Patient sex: M
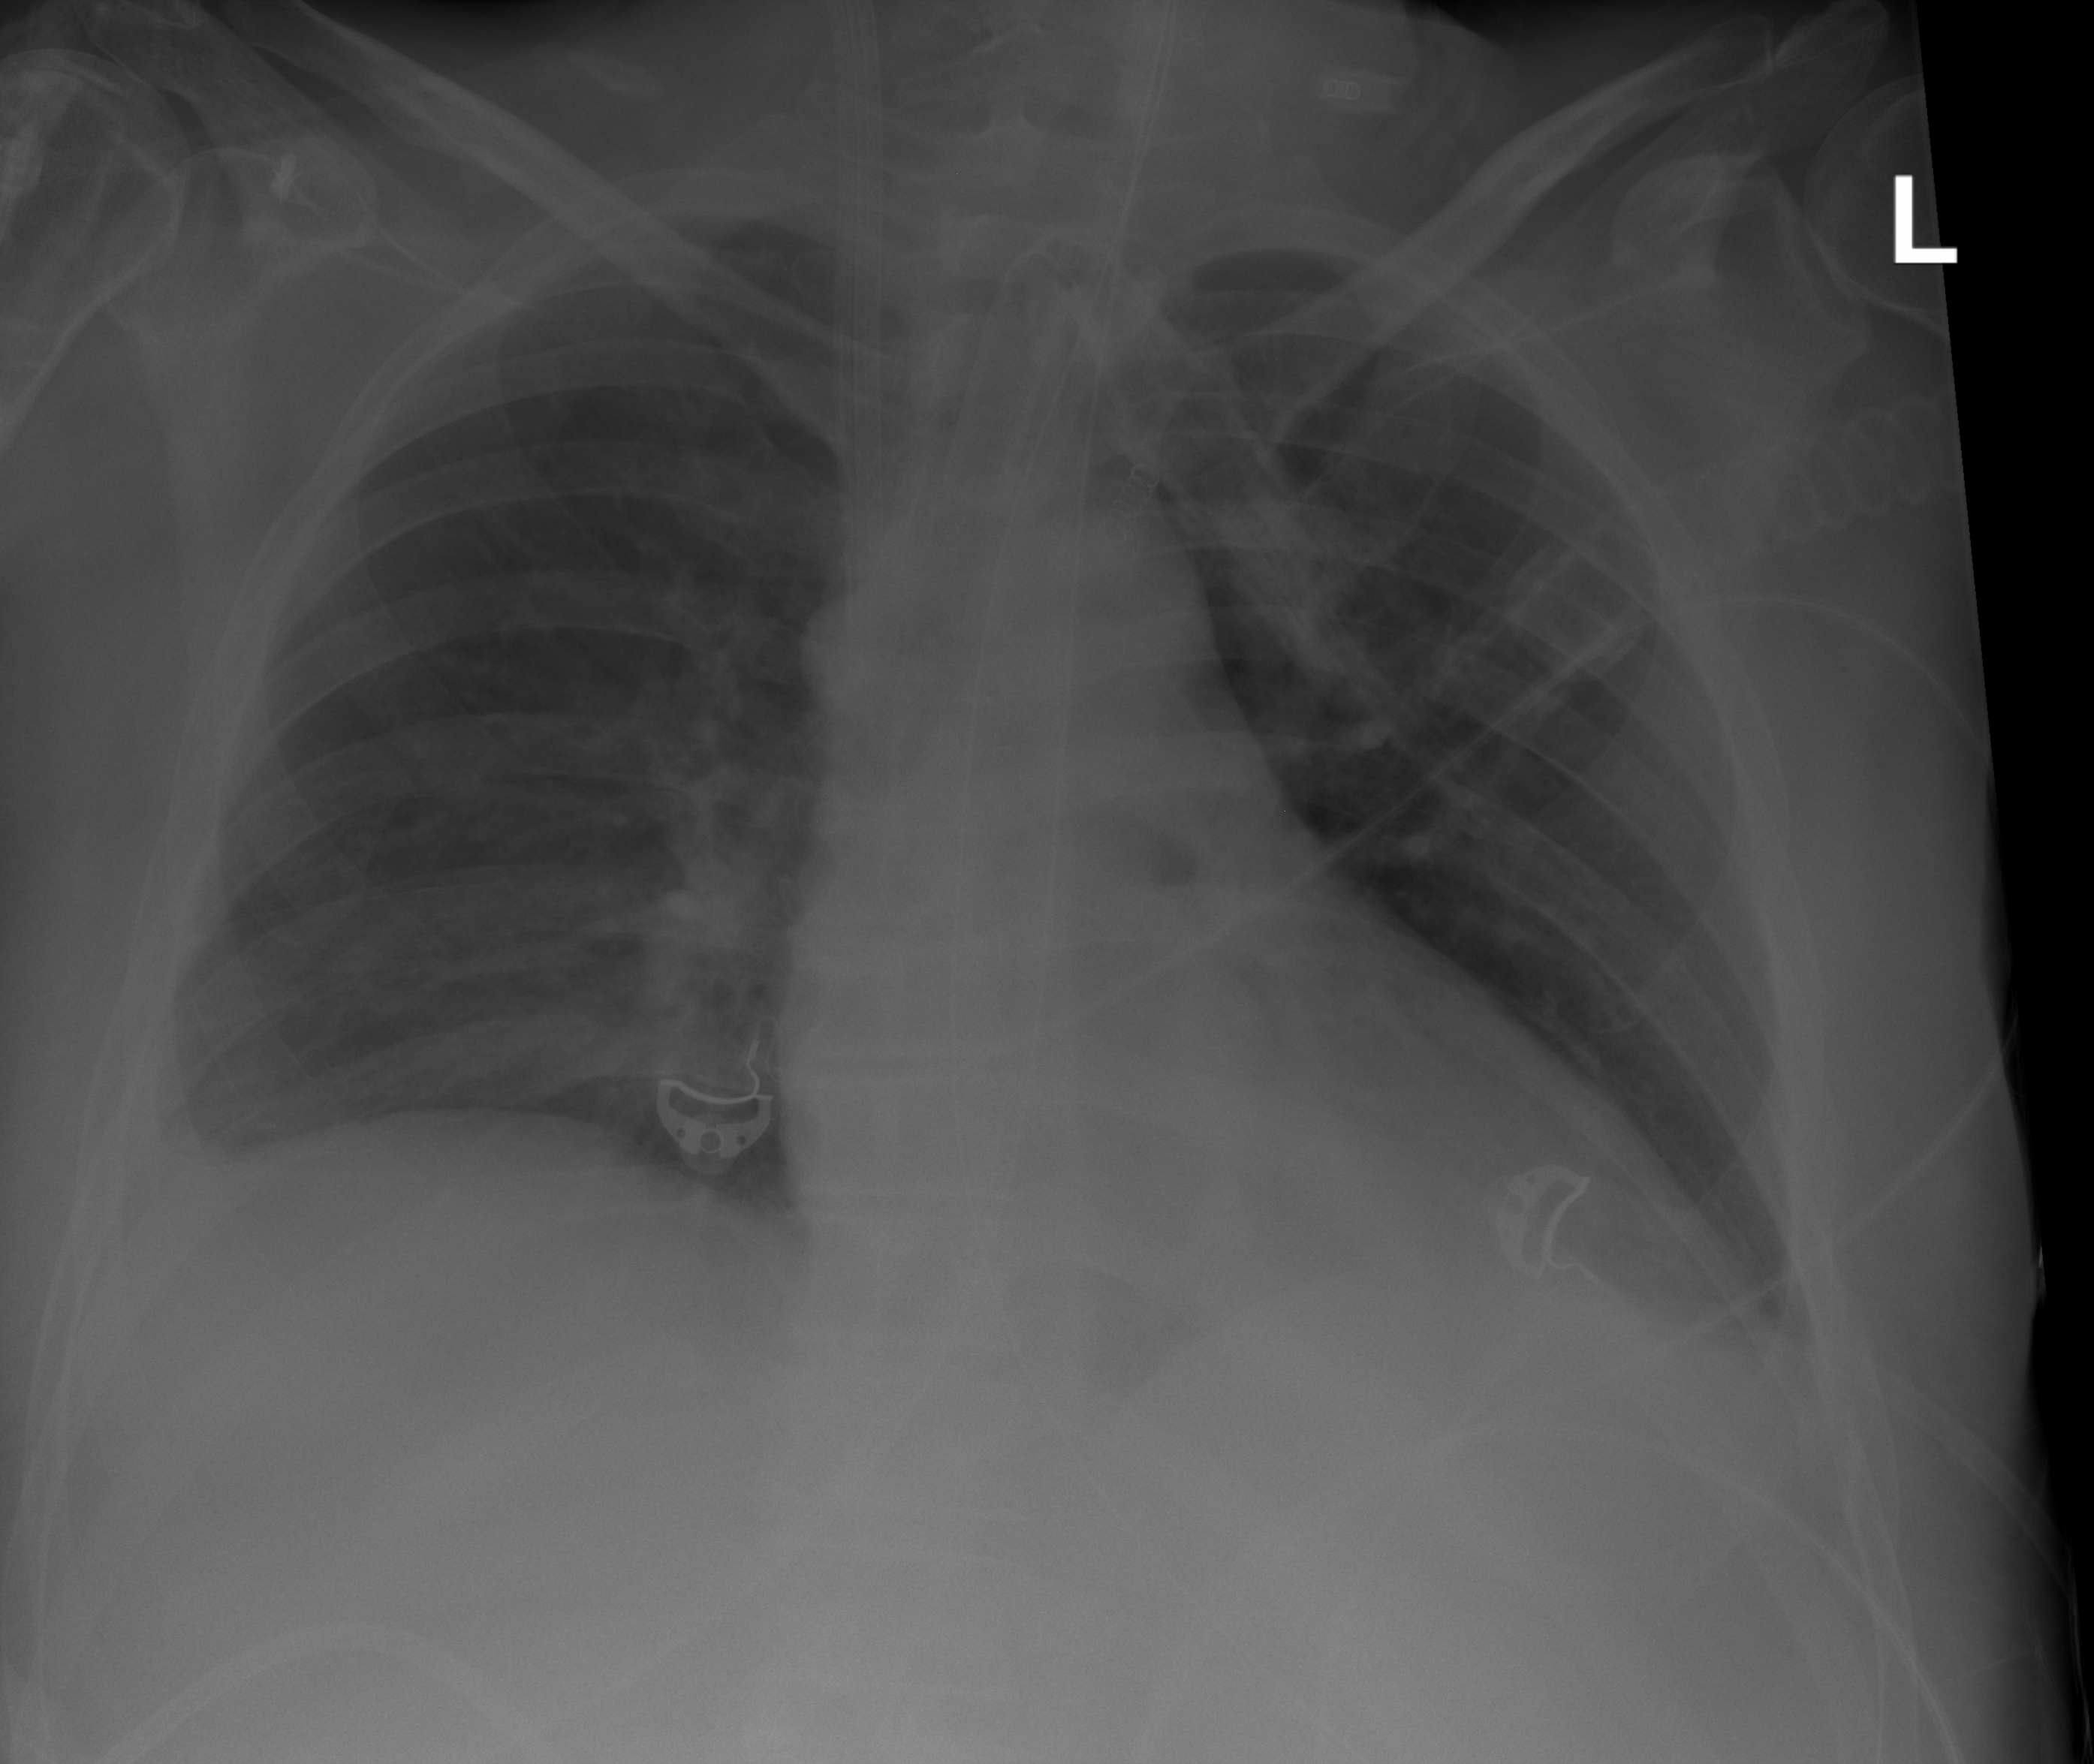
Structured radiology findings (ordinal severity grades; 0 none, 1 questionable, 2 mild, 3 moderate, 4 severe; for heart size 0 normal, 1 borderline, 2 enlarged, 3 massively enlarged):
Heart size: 2
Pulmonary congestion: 0
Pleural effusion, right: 2
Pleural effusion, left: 0
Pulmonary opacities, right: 0
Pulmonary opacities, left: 0
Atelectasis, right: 0
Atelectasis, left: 0